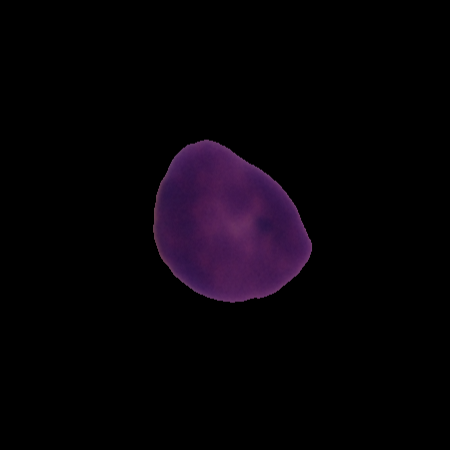
Label: healthy